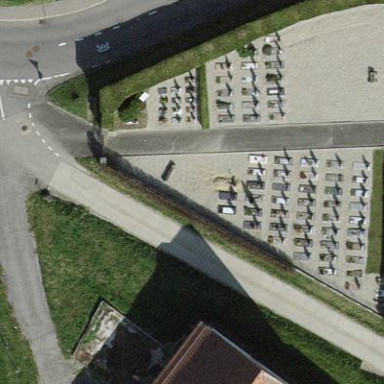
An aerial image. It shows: Cemetery.